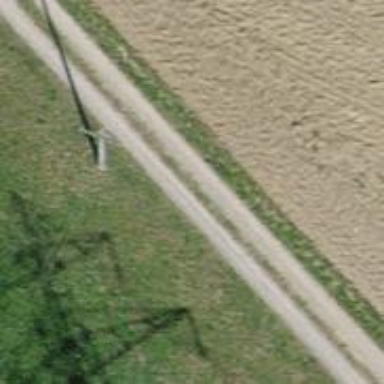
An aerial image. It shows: Power pole.